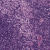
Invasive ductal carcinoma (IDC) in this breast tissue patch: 0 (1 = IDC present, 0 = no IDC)